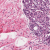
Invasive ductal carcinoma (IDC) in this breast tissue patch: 0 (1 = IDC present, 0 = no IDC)